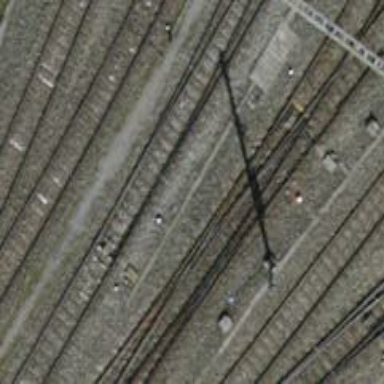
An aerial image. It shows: Single-track electrified railway yard with contact line electrification.